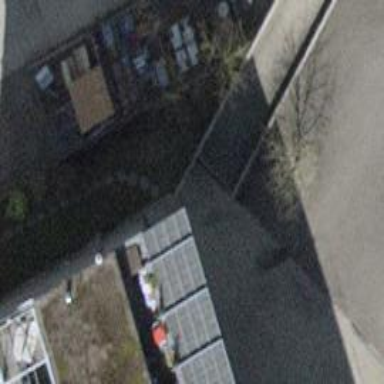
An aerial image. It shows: Parking entrance.